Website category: phone
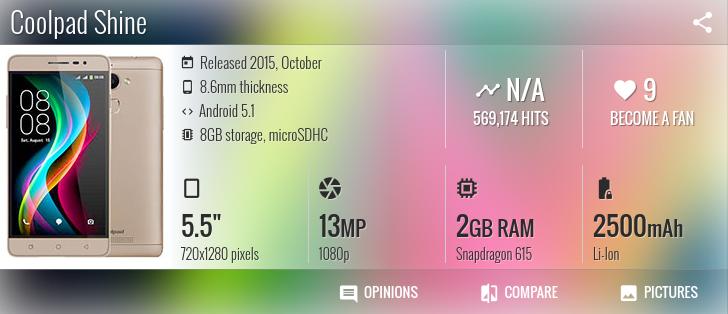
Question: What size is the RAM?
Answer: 2 GB RAM

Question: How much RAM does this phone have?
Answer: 2 GB RAM

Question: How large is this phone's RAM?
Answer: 2 GB RAM

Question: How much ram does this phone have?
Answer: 2 GB RAM

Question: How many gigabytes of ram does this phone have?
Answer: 2 GB RAM

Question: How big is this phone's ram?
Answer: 2 GB RAM

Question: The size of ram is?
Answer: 2 GB RAM

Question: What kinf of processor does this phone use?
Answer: Snapdragon 615

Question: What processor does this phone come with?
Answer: Snapdragon 615

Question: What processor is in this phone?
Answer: Snapdragon 615

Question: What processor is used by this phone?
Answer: Snapdragon 615

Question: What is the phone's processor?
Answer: Snapdragon 615

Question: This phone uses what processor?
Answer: Snapdragon 615

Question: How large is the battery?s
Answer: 2500 mAh

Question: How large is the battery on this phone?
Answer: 2500 mAh

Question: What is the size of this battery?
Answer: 2500 mAh

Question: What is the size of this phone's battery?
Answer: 2500 mAh

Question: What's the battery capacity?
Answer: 2500 mAh

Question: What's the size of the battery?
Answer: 2500 mAh

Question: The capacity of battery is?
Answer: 2500 mAh